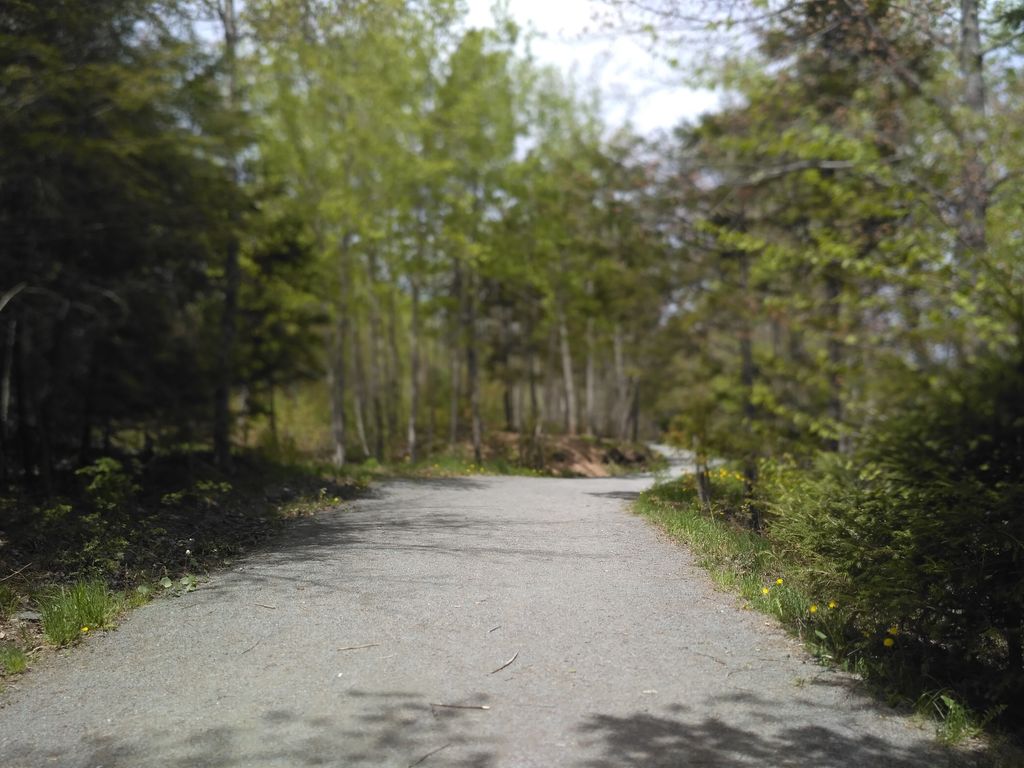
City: halifax